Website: walmart
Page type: address-validator
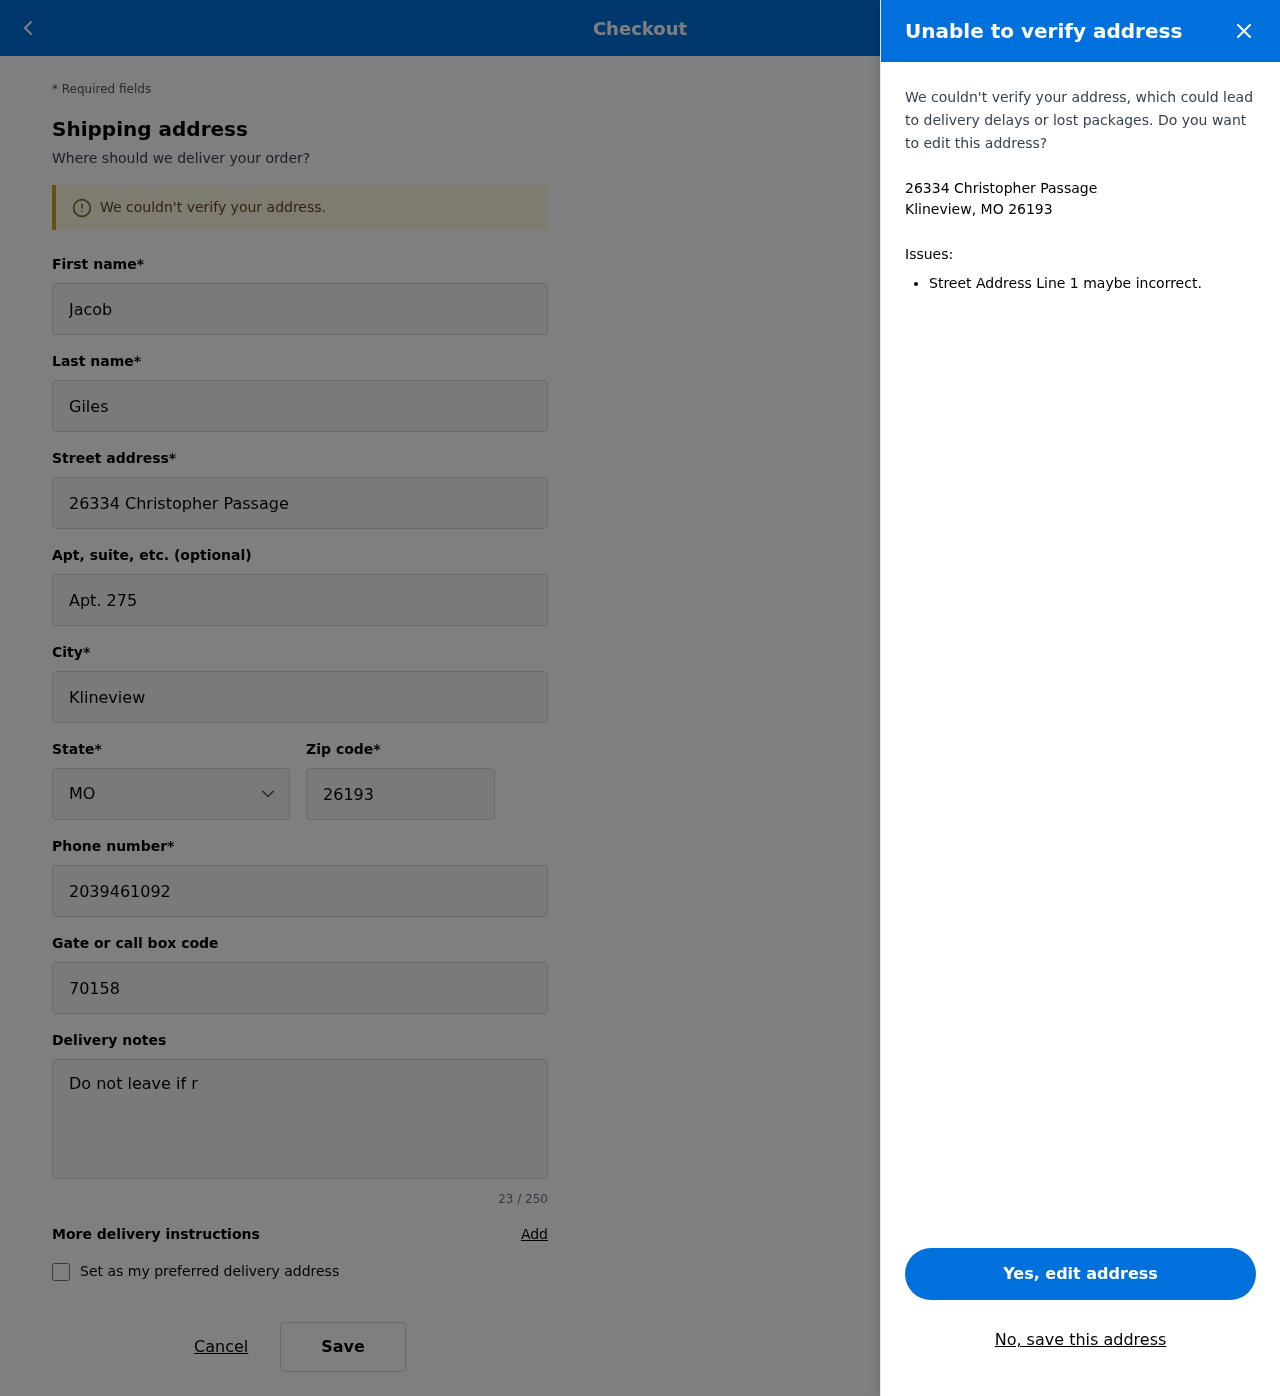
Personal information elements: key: PII_CITY_STATE_ZIP
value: Klineview, MO 26193
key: PII_DELIVERY_INSTRUCTIONS
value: Do not leave if raining
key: PII_STATE_ABBR
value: MO
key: PII_STREET
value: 26334 Christopher Passage
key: PII_FIRSTNAME
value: Jacob
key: PII_LASTNAME
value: Giles
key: PII_STREET2
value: Apt. 275
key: PII_CITY
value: Klineview
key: PII_POSTCODE
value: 26193
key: PII_PHONE
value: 2039461092
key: PII_SECURITY_CODE
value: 70158